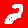
Digit: 2